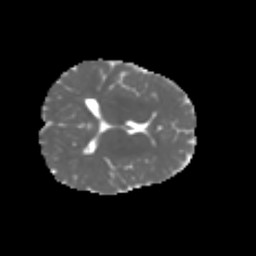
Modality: MD
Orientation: axial
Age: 7
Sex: male
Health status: healthy